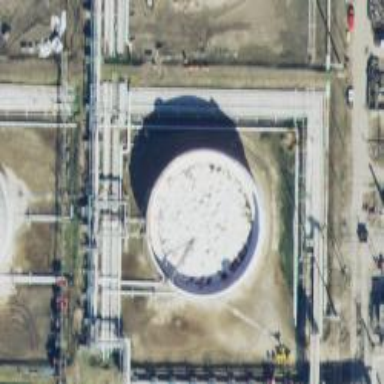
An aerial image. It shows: Storage tank which is man-made.